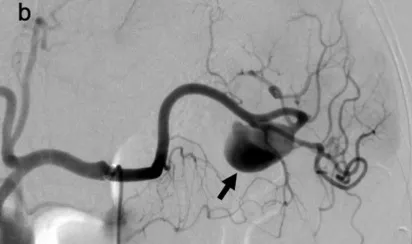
Computed tomography and angiography images. (b) Selective angiography of the splenic artery showed the splenic artery aneurysm without apparent active extravasation (arrow). Multiple peripheral arteries were situated distal to the splenic artery aneurysm and might have been connected to the aneurysm.
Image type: radiology (ct)